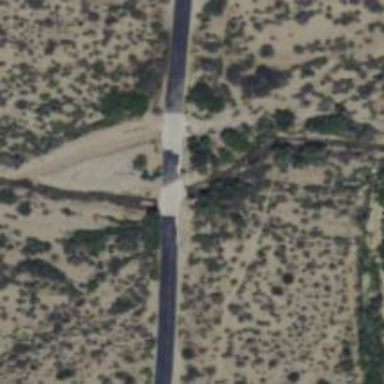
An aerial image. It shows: Culvert tunnel.